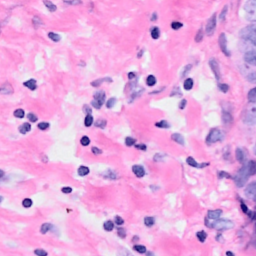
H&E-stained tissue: Breast